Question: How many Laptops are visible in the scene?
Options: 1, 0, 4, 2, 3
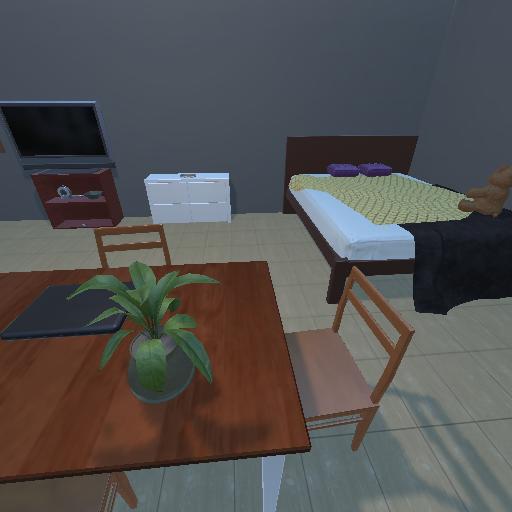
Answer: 1